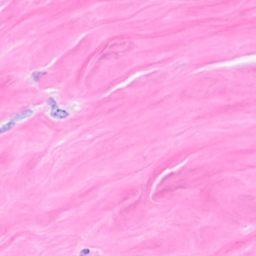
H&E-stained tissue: Breast